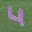
Label: 4